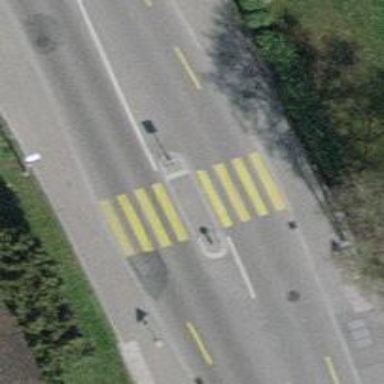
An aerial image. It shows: Marked crossing with pedestrian island.